Question: While working on select box, I come to know we can't write our custom styling. Then while working on it I tried few plugins but didn't achieve what I am looking for.
I am looking for a drop down having some options in black and some option in gray. Like this template but using .

Is there any jquery plugin which match my requirements or any suggestion. Thanks in advance.
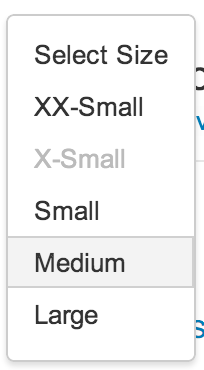
Answer: You could try <URL>
It's really easy and has plenty of options.
Super-simple use like: '$(".chosen-select").chosen();'
For disabled elements check its use <URL>
For changing the color (without disabling the options) you can do it with pure css.
Check fiddle: <URL>
(You can use it even without any plugin...)